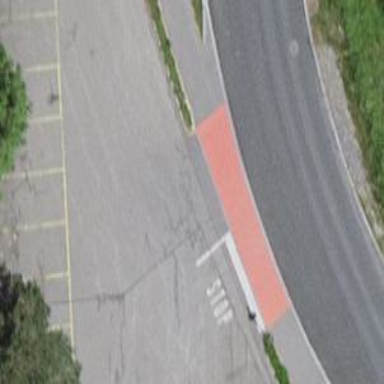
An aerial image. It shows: Road with stop sign.